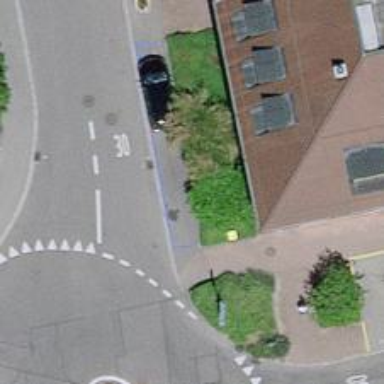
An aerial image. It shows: Post box is visible.